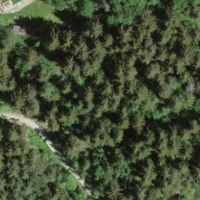
EUNIS habitat code: 43
Species observed at this site:
Petasites albus